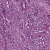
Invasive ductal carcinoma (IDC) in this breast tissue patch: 1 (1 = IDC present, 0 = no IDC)